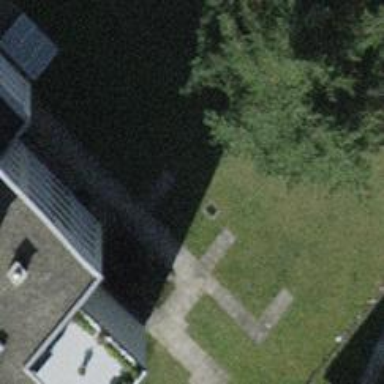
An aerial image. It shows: Urban tree with broadleaved evergreen leaves.